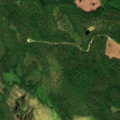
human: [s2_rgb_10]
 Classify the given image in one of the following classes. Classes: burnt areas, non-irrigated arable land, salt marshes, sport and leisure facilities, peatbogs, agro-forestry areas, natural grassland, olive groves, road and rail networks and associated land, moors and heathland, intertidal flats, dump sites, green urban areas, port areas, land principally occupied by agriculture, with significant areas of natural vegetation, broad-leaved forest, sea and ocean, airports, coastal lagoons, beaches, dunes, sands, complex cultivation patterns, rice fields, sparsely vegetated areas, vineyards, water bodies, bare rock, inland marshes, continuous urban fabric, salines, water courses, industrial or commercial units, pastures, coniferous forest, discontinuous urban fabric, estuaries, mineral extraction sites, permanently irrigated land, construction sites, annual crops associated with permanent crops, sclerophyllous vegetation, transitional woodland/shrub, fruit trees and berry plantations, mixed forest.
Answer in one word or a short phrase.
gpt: coniferous forest, mixed forest, transitional woodland/shrub